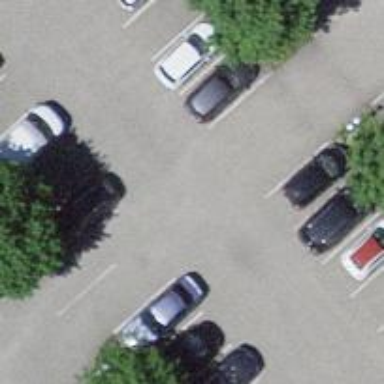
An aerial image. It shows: Road serving as parking aisle.